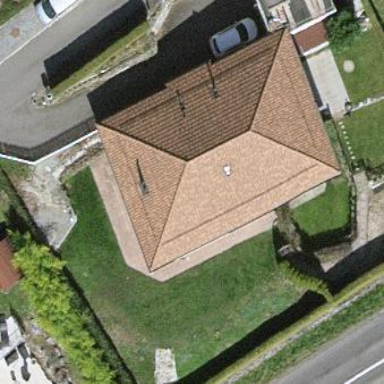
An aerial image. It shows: Simple and straightforward house.